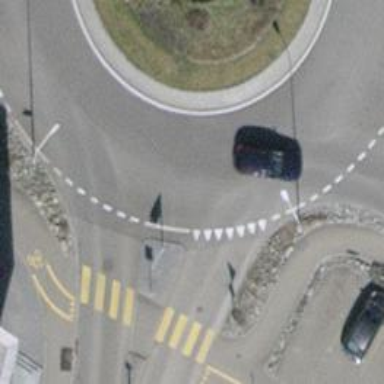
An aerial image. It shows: Road with "give way" sign.